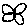
Label: flower